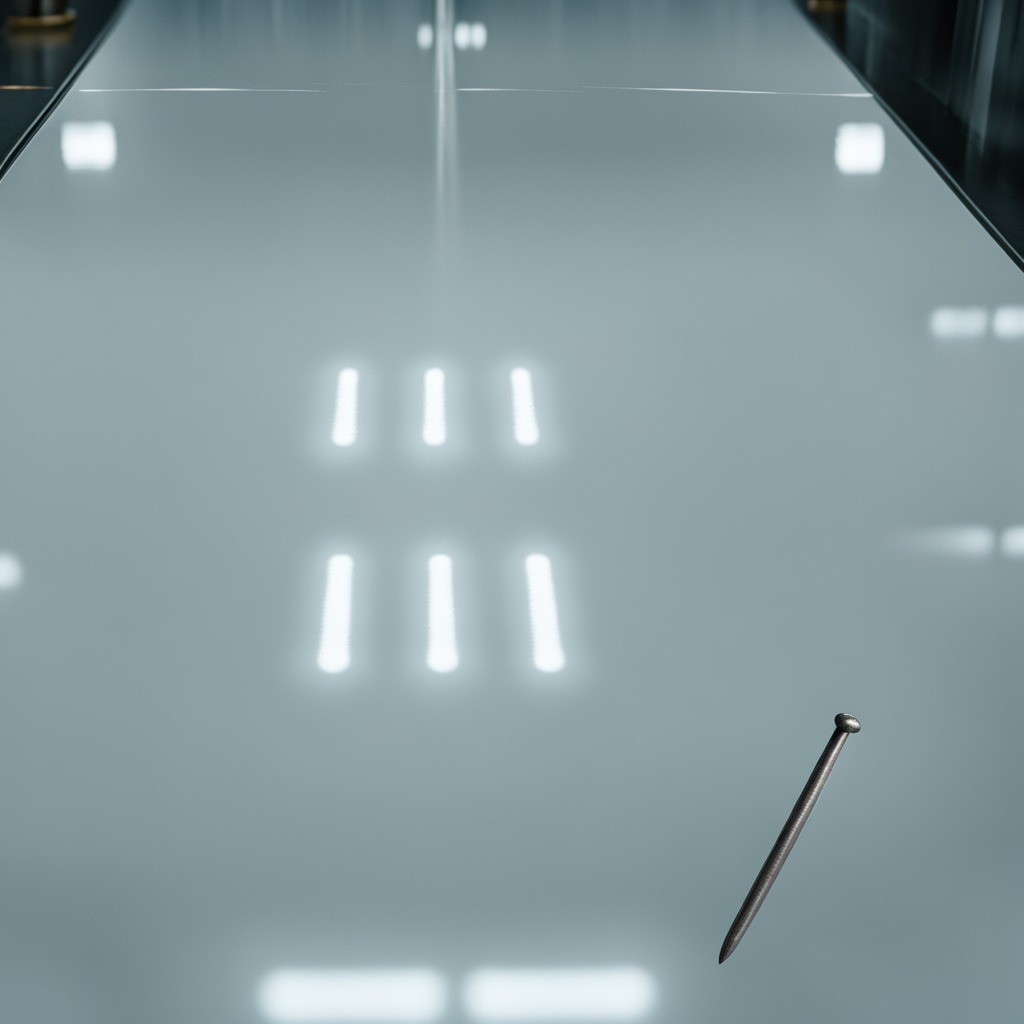
An iron nail is lying on a high-gloss table in a ship maintenance bay industrial lighting.